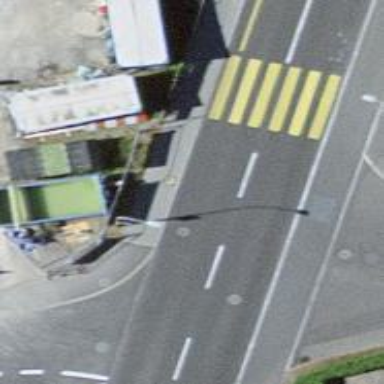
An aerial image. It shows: Sidewalk along the footway.